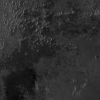
Atmospheric dust classification: not_dusty